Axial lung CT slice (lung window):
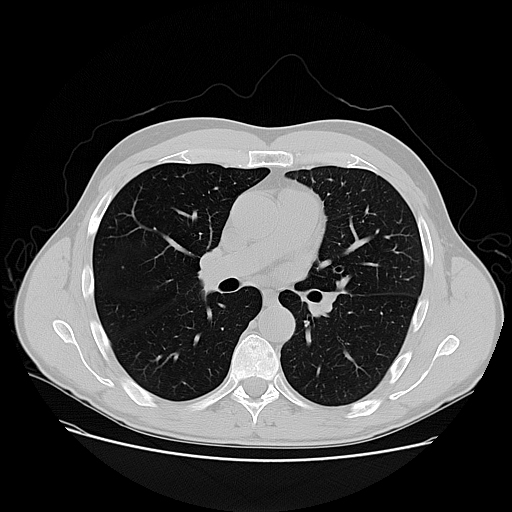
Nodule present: no